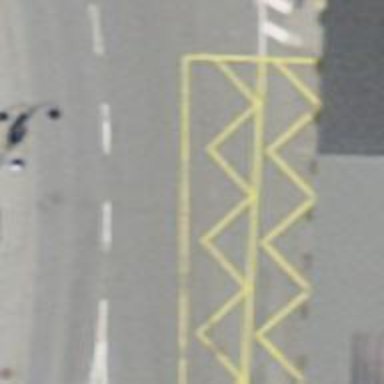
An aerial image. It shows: Bus stop with platform for public transport.